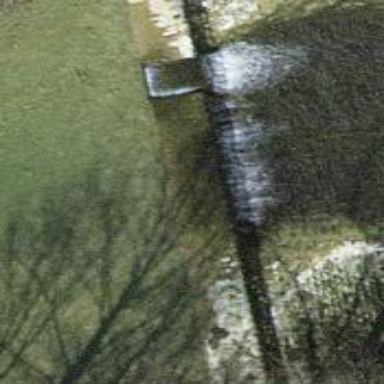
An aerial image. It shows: Weir along the waterway.